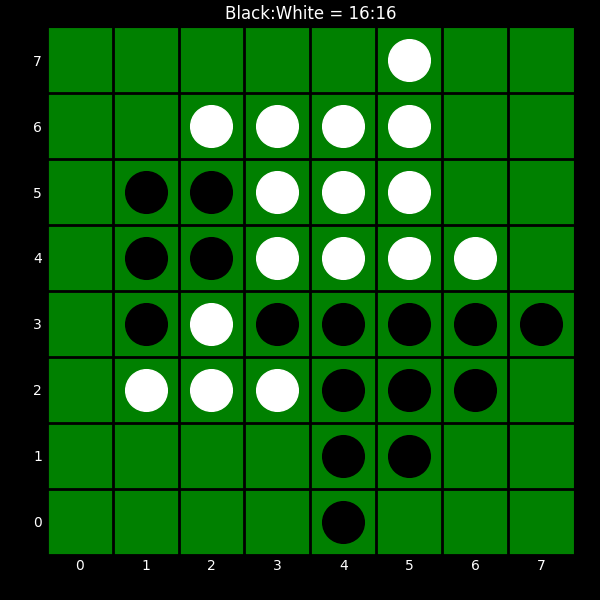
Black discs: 16
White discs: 16